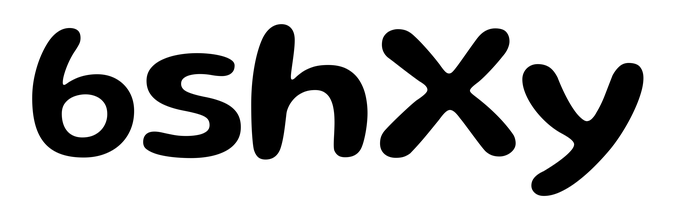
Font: Gluten_Medium